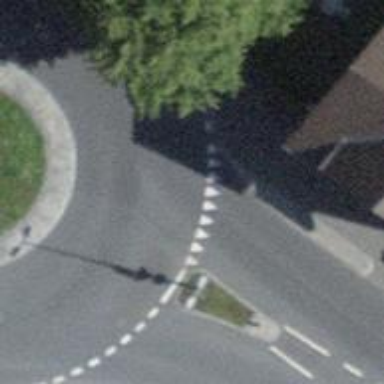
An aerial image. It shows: Road with "give way" sign.